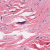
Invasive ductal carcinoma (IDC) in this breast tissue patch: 1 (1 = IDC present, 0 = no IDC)